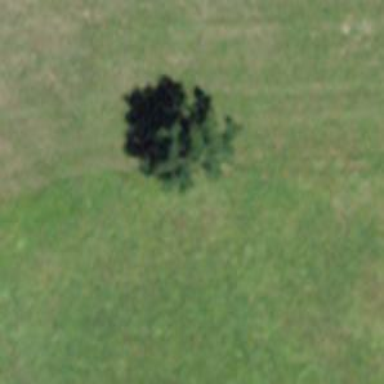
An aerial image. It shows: Beautiful tree in nature.